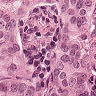
Metastatic tissue present: yes